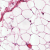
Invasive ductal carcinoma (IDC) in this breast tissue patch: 0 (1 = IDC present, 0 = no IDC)